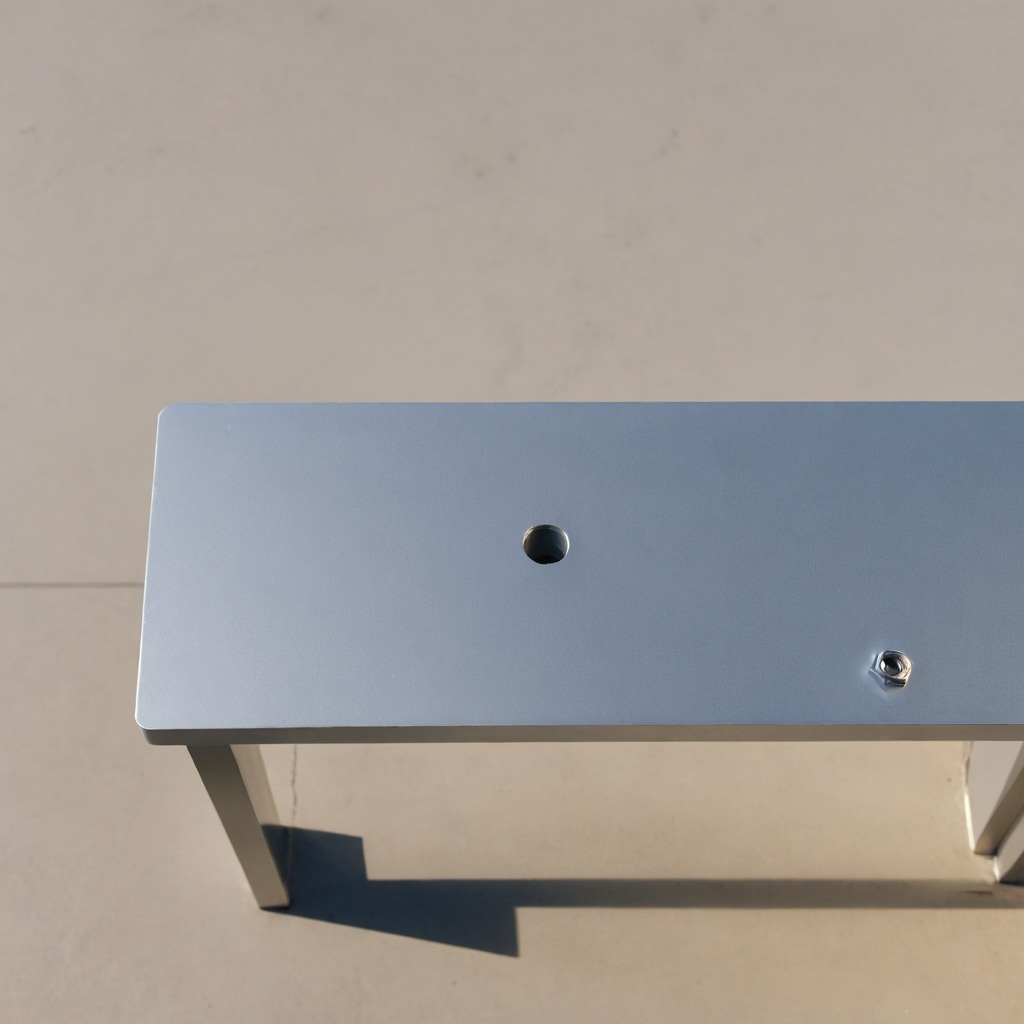
A metal nut is lying on the table.